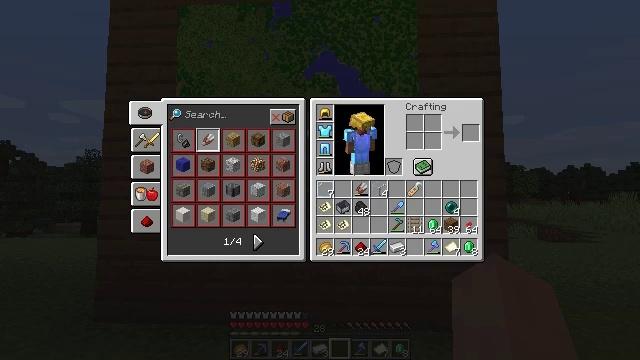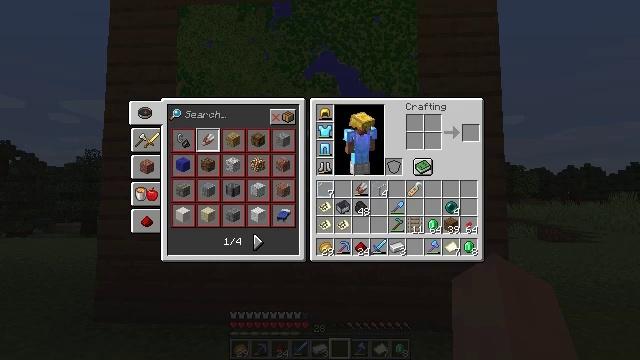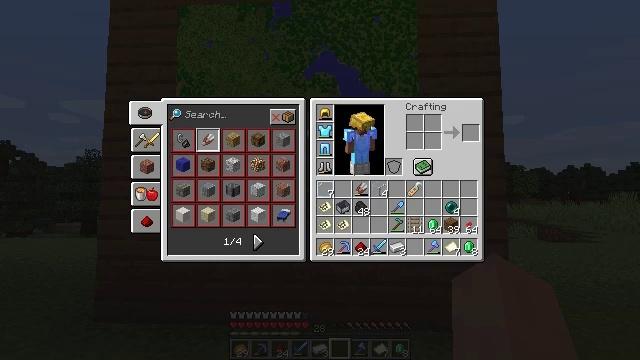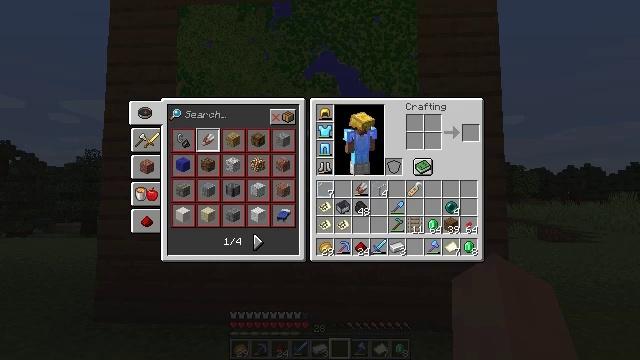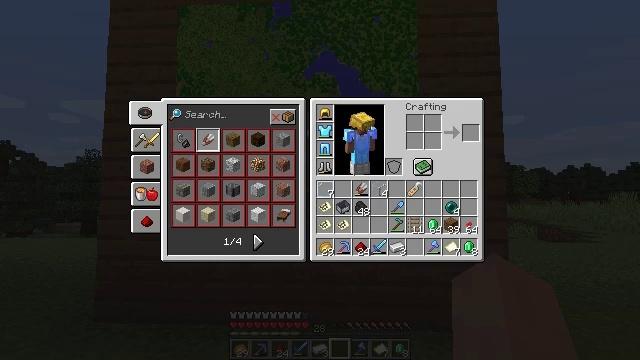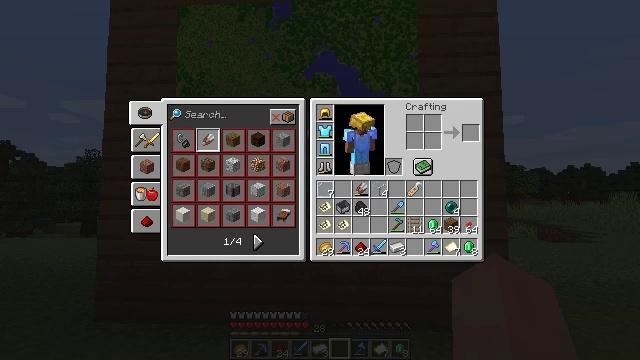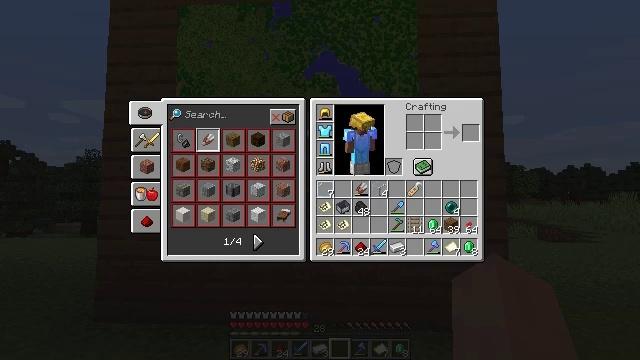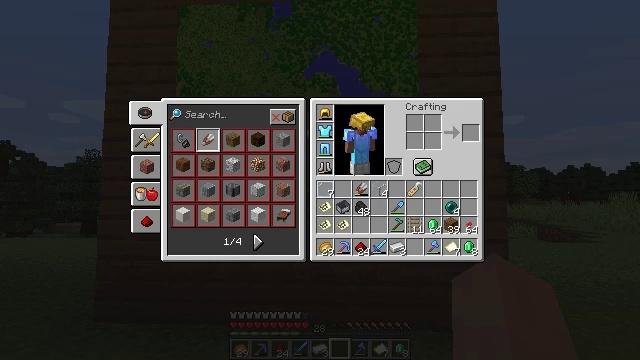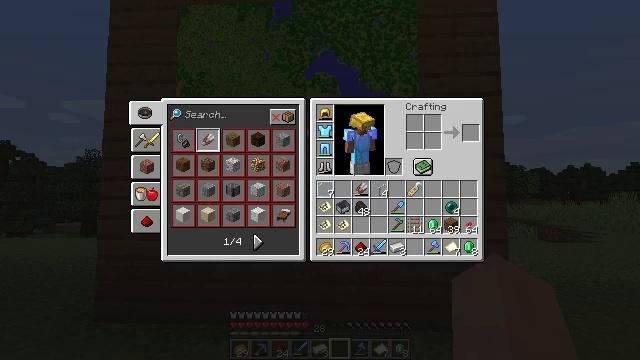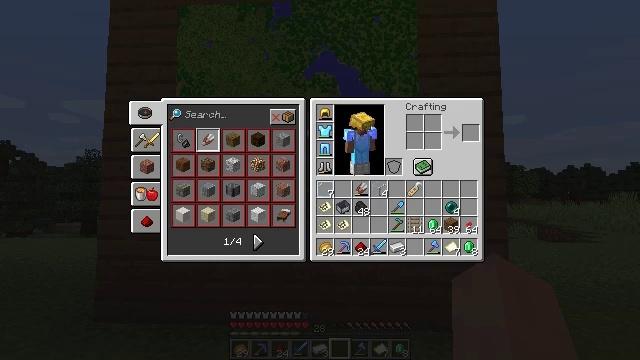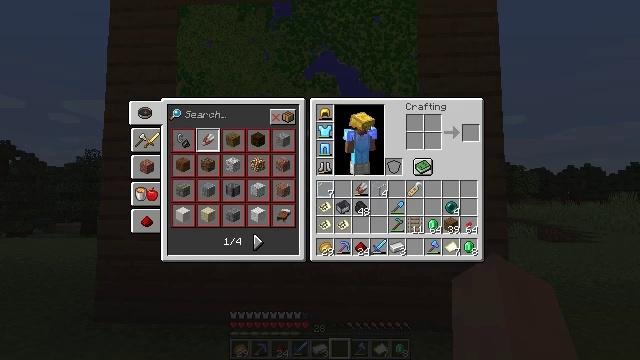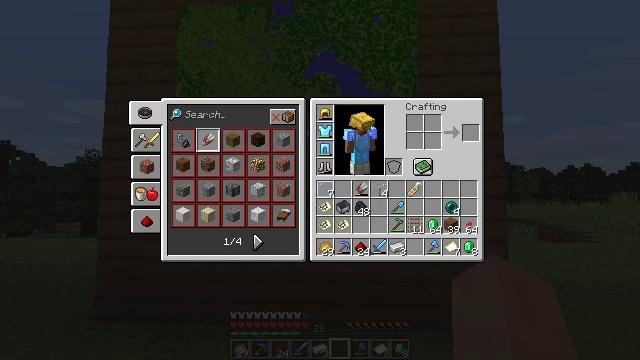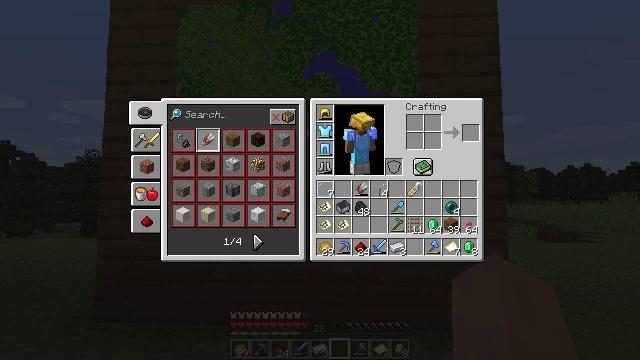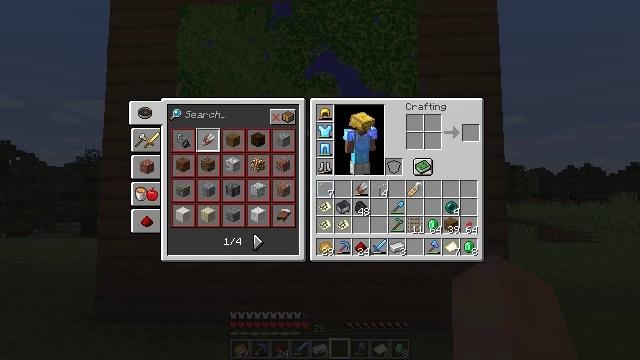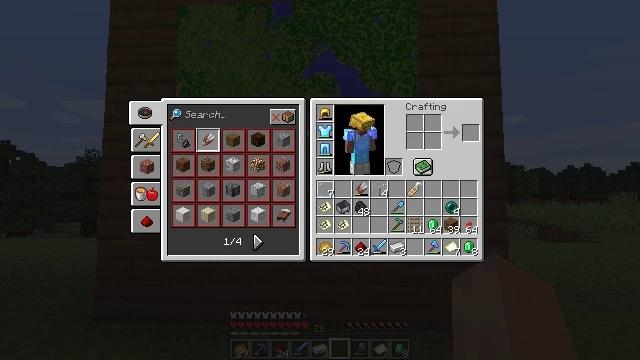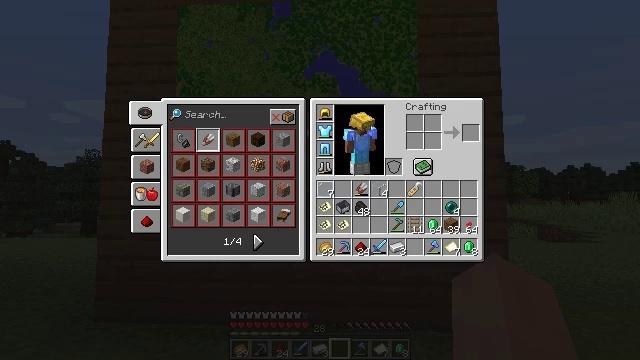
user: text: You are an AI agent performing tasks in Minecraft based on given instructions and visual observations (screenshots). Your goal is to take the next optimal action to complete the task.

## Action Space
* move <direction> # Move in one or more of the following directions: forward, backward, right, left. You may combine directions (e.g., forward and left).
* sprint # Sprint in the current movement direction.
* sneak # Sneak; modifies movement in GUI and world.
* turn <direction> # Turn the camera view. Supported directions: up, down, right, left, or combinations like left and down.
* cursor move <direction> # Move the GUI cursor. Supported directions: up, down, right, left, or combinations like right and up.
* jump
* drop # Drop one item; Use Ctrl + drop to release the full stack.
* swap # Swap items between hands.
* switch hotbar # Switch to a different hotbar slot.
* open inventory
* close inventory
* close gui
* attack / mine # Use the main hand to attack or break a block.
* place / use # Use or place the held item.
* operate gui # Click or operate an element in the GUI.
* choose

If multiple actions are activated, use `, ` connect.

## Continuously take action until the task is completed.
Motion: motion action
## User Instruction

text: Use materials in the crafting table to make an item frame.
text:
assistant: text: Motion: no_op
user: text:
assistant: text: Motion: no_op
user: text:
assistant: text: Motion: no_op
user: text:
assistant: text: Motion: no_op
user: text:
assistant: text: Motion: no_op
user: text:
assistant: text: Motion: no_op
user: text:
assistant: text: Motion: no_op
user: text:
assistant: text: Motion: no_op
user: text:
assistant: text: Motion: no_op
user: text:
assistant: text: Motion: no_op
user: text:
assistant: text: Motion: no_op
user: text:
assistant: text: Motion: no_op
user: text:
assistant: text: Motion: no_op
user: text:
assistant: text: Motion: no_op
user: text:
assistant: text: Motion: no_op
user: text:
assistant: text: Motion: no_op
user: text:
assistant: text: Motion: no_op
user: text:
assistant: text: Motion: no_op
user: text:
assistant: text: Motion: no_op
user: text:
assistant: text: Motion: no_op
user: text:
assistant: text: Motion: no_op
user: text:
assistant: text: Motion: no_op
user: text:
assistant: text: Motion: no_op
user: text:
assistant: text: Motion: no_op
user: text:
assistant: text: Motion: no_op
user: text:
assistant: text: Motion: no_op
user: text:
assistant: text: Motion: no_op
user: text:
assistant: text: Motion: no_op
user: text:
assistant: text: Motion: no_op
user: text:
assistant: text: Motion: no_op